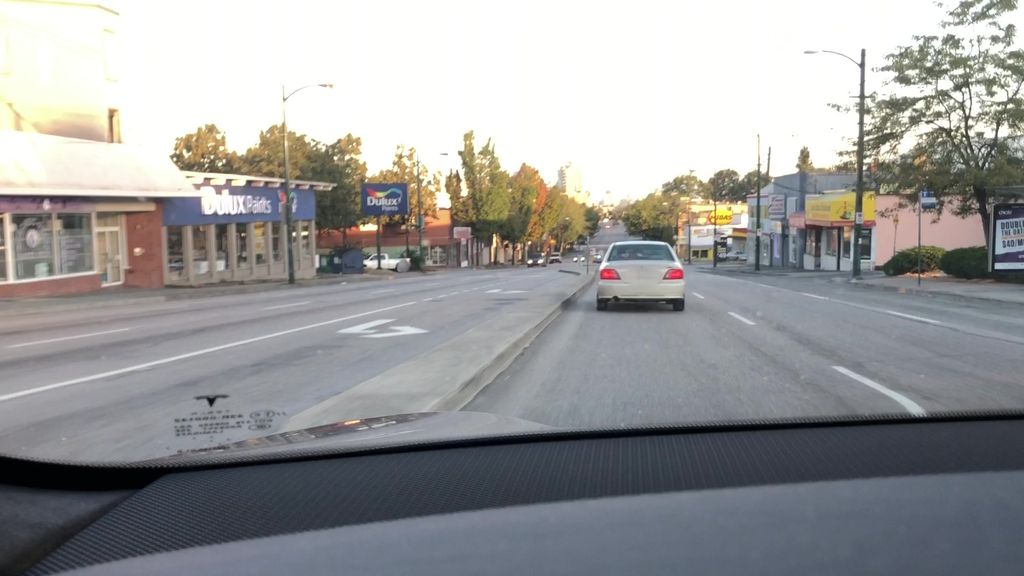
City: vancouver